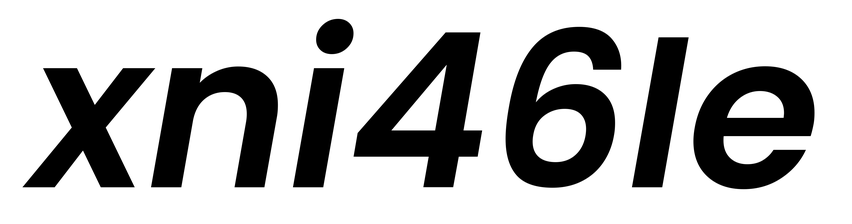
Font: Poppins-SemiBoldItalic